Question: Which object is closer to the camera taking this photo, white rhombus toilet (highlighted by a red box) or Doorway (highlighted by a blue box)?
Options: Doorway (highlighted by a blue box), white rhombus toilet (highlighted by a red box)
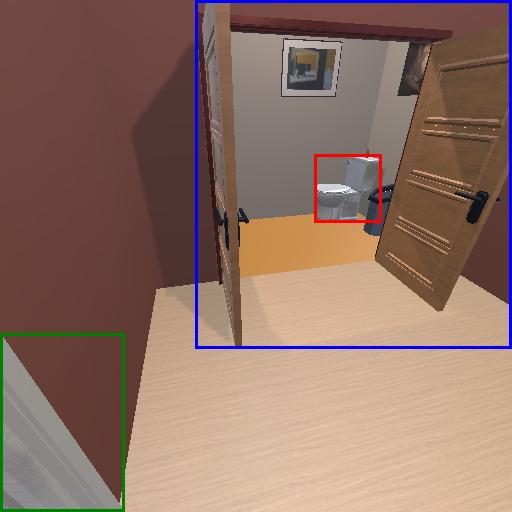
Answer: Doorway (highlighted by a blue box)